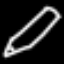
Label: pencil